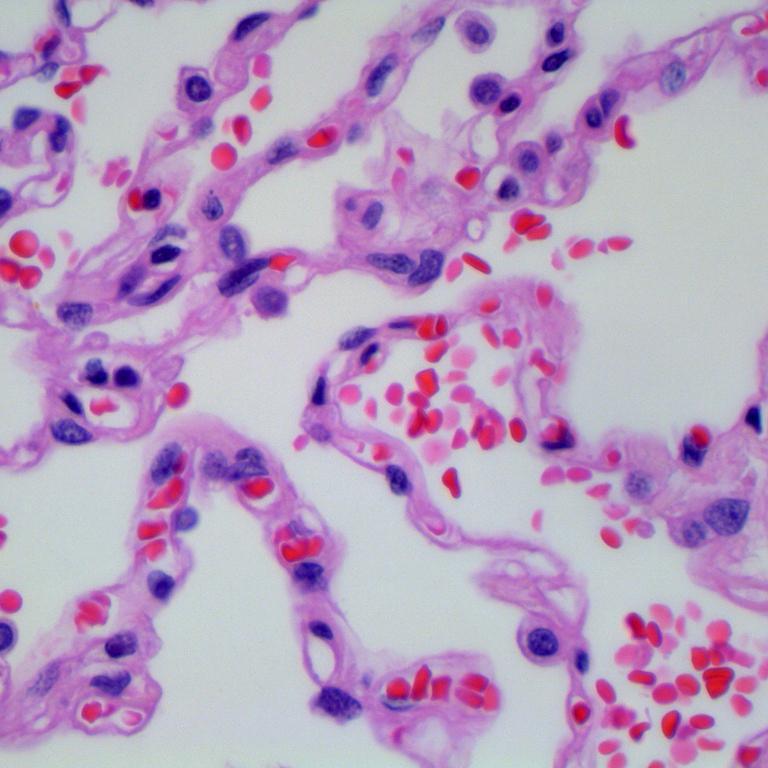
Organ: lung
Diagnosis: benign